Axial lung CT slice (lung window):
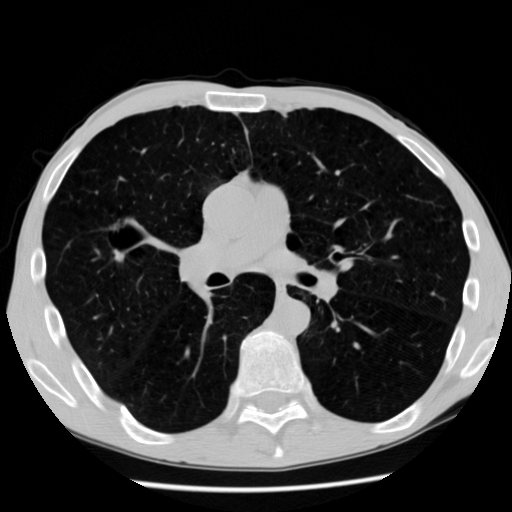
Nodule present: no